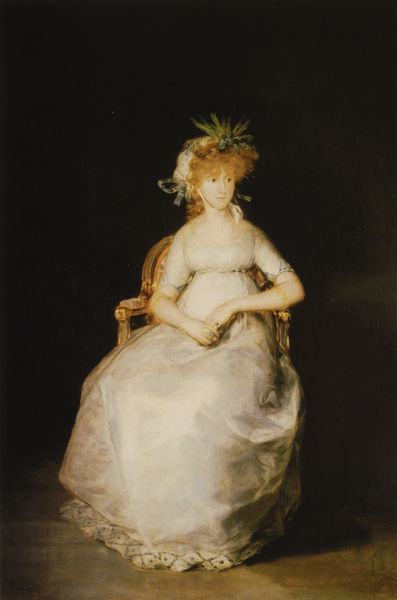
Titel: Condesa de Chinchón
Künstler: Francisco José Goya Lucientes
Institution: (Privatsammlung)
Schlagwörter: blau, blätter, dunkel, feder, gemälde, hand, rubens, schatten, weiß, grün, mädchen, sitzen, ausschnitt, braun, brust, frau, frisur, geste, haar, hell, hintergrund, hut, kleid, licht, mund, nase, profil, schmuck, schwarz, stuhl, ölbild, blick, dame, rot, tuch, haube, rock, schleife, blond, jung, arm, arme, augen, barock, blass, falten, federn, haarschmuck, kleidung, spitze, weit, ärmel, bildnis, hände, portrait, porträt, rückenlehne, schlank, boden, gold, haare, reich, sessel, sitzend, klassizismus, rokkoko, saum, pflanze, pflanzen, haarreif, locken, rosa, seide, zart, kopfbedeckung, taille, armlehne, lehne, fußboden, tüll, weis, ölgemälde, bezug, sitzende, kopftuch, schmal, glanz, goya, edel, rüschen, ellenbogen, knie, aufstützen, ring, dünn, gesteck, kled, rothaarig, seite, wei0, kopfputz, dunkler hintergrund, fräulein, stul, gestus, rote haare, armlehnen, wohlhabend, durchsichtig, leicht, velazquez, rokokko, empire, seidenkleid, david, klassizistisch, blaun, ärmal, hochzeitskleid, empirekleid, chiffon, hönde, teille, tuff, kofpschmuck, ärmeln, mälde, rgrund, 1800, frau auf stuhl, 17. jahrhunder